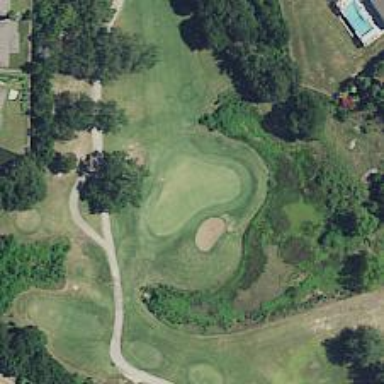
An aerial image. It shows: Golf hole.